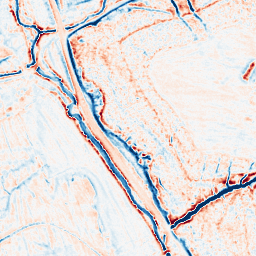
Category: edge_preserving
Decomposition family: anisotropic_diffusion
Decomposition parameters: iterations: 50
kappa: 100
gamma: 0.05
Upsampling method: linear_exact
Upsampling parameters: scale: 2
Upsampling scale: 2